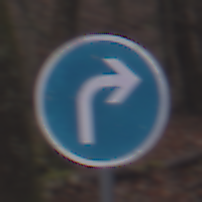
Verkehrszeichen: VorgeschriebeneFahrtrichtungRechts
Umgebung: Outdoor, Nature
Tageszeit: Midday
Wetter: Overcast
Licht: Natural
Jahreszeit: Autumn
Kontrast: LowContrast